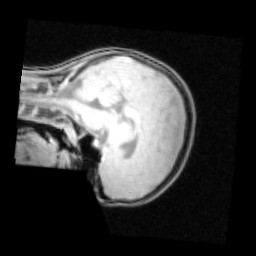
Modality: PDw
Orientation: sagittal
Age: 12
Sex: female
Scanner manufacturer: siemens
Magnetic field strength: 3 T
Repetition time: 0.25 s
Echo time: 0.00103 s